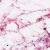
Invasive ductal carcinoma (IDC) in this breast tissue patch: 0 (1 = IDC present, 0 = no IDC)